Question: I am creating one Asp.net application in which on one view page I have four checkboxes
.
On click checkbox table will be shown. If I will click on All then All rows will be shown. If I click on any colour like red, green or yellow the respective coloured rows filled with the colour will be displayed.
I want to select multiple colour rows at same time, but code is written and working only for one colour at a time.
For each checkbox select I have written separate jquery function but when I am selecting two check boxes only one colour row showing.
How to implement multiple selection of coloured rows in table?
Following is HTML/JS code:
'#DivTblIssueStatus' is the id of the table to be displayed.
'''
For Yellow coloured rows function written:
'''
'''
$(function() {
$("#Yellow").click(function() {
if ($(this).is(":checked")) {
$("#DivTblIssueStatus").show();
if (($('#TdPrgMgmt_Status')[0].style.backgroundColor) ==
"rgb(255, 255, 0)") {
$('#ProgramMgntstatus1').show();
$('#spnProgramStatus').hide();
}
else {
$('#ProgramMgntstatus1').hide();
//$('#spnProgramStatus').show();
}
} else {
$("#DivTblIssueStatus").hide();
}
});
});
'''
'''
For Red coloured function is written:
<script type="text/javascript">
$(function(){
$("#Red").click(function () {
if ($(this).is(":checked")) {
$("#DivTblIssueStatus").show();
if (($('#TdPrgMgmt_Status')[0].style.backgroundColor) ==
"rgb(255, 0, 0)") {
$('#ProgramMgntstatus1').show();
$('#spnProgramStatus').hide();
}
else {
$('#ProgramMgntstatus1').hide();
//$('#spnProgramStatus').show();
}
});
});
</script>
For green coloured rows code written:
<script type="text/javascript">
$(function(){
$("#Green").click(function () {
if ($(this).is(":checked")) {
$("#DivTblIssueStatus").show();
if (($('#TdPrgMgmt_Status')[0].style.backgroundColor) == "rgb(0, 128,
0)") {
$('#ProgramMgntstatus1').show();
$('#spnProgramStatus').hide();
}
else {
$('#ProgramMgntstatus1').hide();
//$('#spnProgramStatus').show();
}
});
});
</script>
Html Code:
<script
src="https://ajax.googleapis.com/ajax/libs/jquery/2.1.1/jquery.min.js">
</script>
<div id="ToIssueStatusColorFilter">
<form>
<label class="checkbox-inline" for="All">
<input type="checkbox" id="All"
value="All">All
</label>
<label class="checkbox-inline" for="Red">
<input type="checkbox" id="Red"
value="Red">Red(R)
</label>
<label class="checkbox-inline" for="Green">
<input type="checkbox" id="Green"
value="Green">Green(G)
</label>
<label class="checkbox-inline" for="Yellow">
<input type="checkbox" id="Yellow"
value="Yellow">Yellow(Y)
</label>
</form>
</div>
'''
<URL>
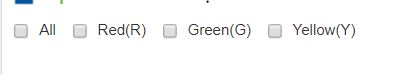
Answer: Add same css class to your checkboxes and then attach click event using css class selector, not ID.
Then you check the ID or the value of each checkbox. You can store your color scheme in object, and then use the value of checkbox as key to extract the exact color in RGB value, compare it with targeted container's background color.
'''
var selectedColors = []; //here you pack your array of selected colors
var colorsScheme = {'Red': 'rgb(255, 0, 0)', 'Yellow' : 'rgb(255, 255, 0)', 'Green' : 'rgb(0, 128, 0)'};
//var colorsScheme = {'rgb(255, 0, 0)': 'Red', 'rgb(255, 255, 0)' : 'Yellow', 'rgb(0, 128, 0)' : 'Green'};
$(function () {
$(".color-checkbox").click(function () {
var selectedColor = $(this).val();
if( selectedColor === 'All'){
$(".color-checkbox").not(this).prop('checked', this.checked); //it will check or uncheck all other checkboxes, depending on All checkbox state
}
if ($(this).is(":checked")) {
//code for color selection
//colors check
if( selectedColor !== 'All'){
if ($('#TdPrgMgmt_Status').css('background-color') === colorsScheme[selectedColor]) { //we use fully jQuery, to be consistent
$('#ProgramMgntstatus1').show();
$('#spnProgramStatus').hide();
}
}
}
else
{
//do something, check colors
$('#ProgramMgntstatus1').hide();
}
repopulateColorValues(); //at the end of callback, repopulate list of all selected colors
});
});
function repopulateColorValues(){
selectedColors = [];
$(".color-checkbox").each(function(){
if ($(this).is(":checked")) {
if($(this).val() !== 'All'){ //skip the All value, we need only colors
selectedColors.push(colorsScheme[$(this).val()]);
}
}
});
$('table#tableID tr.trClass').each(function(){ //iterate through table rows and check if row has color that is selected
if (selectedColors.indexOf($(this).css('background-color')) !== -1) {
$(this).show();
}else{
$(this).hide();
}
});
// console.log(selectedColors); //just for debugging, do whatever you want with selectedColors
}
'''
'''
#TdPrgMgmt_Status{
background-color: red;
display: none;
}
'''
'''
<script src="https://ajax.googleapis.com/ajax/libs/jquery/2.1.1/jquery.min.js"></script>
<div id="ToIssueStatusColorFilter">
<form>
<label class="checkbox-inline" for="All">
<input class="color-checkbox" name="color[]" type="checkbox" id="All" value="All">All
</label>
<label class="checkbox-inline" for="Red">
<input class="color-checkbox" name="color[]" type="checkbox" id="Red" value="Red">Red(R)
</label>
<label class="checkbox-inline" for="Green">
<input class="color-checkbox" name="color[]" type="checkbox" id="Green" value="Green">Green(G)
</label>
<label class="checkbox-inline" for="Yellow">
<input class="color-checkbox" name="color[]" type="checkbox" id="Yellow" value="Yellow">Yellow(Y)
</label>
</form>
</div>
<div id="TdPrgMgmt_Status">
Some Red Status
</div>
<div id="ProgramMgntstatus1">
#ProgramMgntstatus1
</div>
<div id="spnProgramStatus">
#spnProgramStatus
</div>
<table id="tableID">
<tr class="trClass">
<td></td>
</tr>
<tr class="trClass" style="background-color:red;">
<td>1. Red row </td>
</tr>
<tr class="trClass" style="background-color:yellow;">
<td>2. Yellow row</td>
</tr>
<tr class="trClass" style="background-color:green;">
<td>3. Green Row</td>
</tr>
<tr class="trClass" style="background-color:yellow;">
<td>4. Yellow row</td>
</tr>
<tr class="trClass" style="background-color:yellow;">
<td>5. Yellow row</td>
</tr>
<tr class="trClass" style="background-color:green;">
<td>6. Green Row</td>
</tr>
<tr class="trClass" style="background-color:red;">
<td>7. Red row </td>
</tr>
<tr class="trClass" style="background-color:red;">
<td>8. Red row </td>
</tr>
<tr class="trClass" style="background-color:green;">
<td>9. Green Row</td>
</tr>
</table>
'''